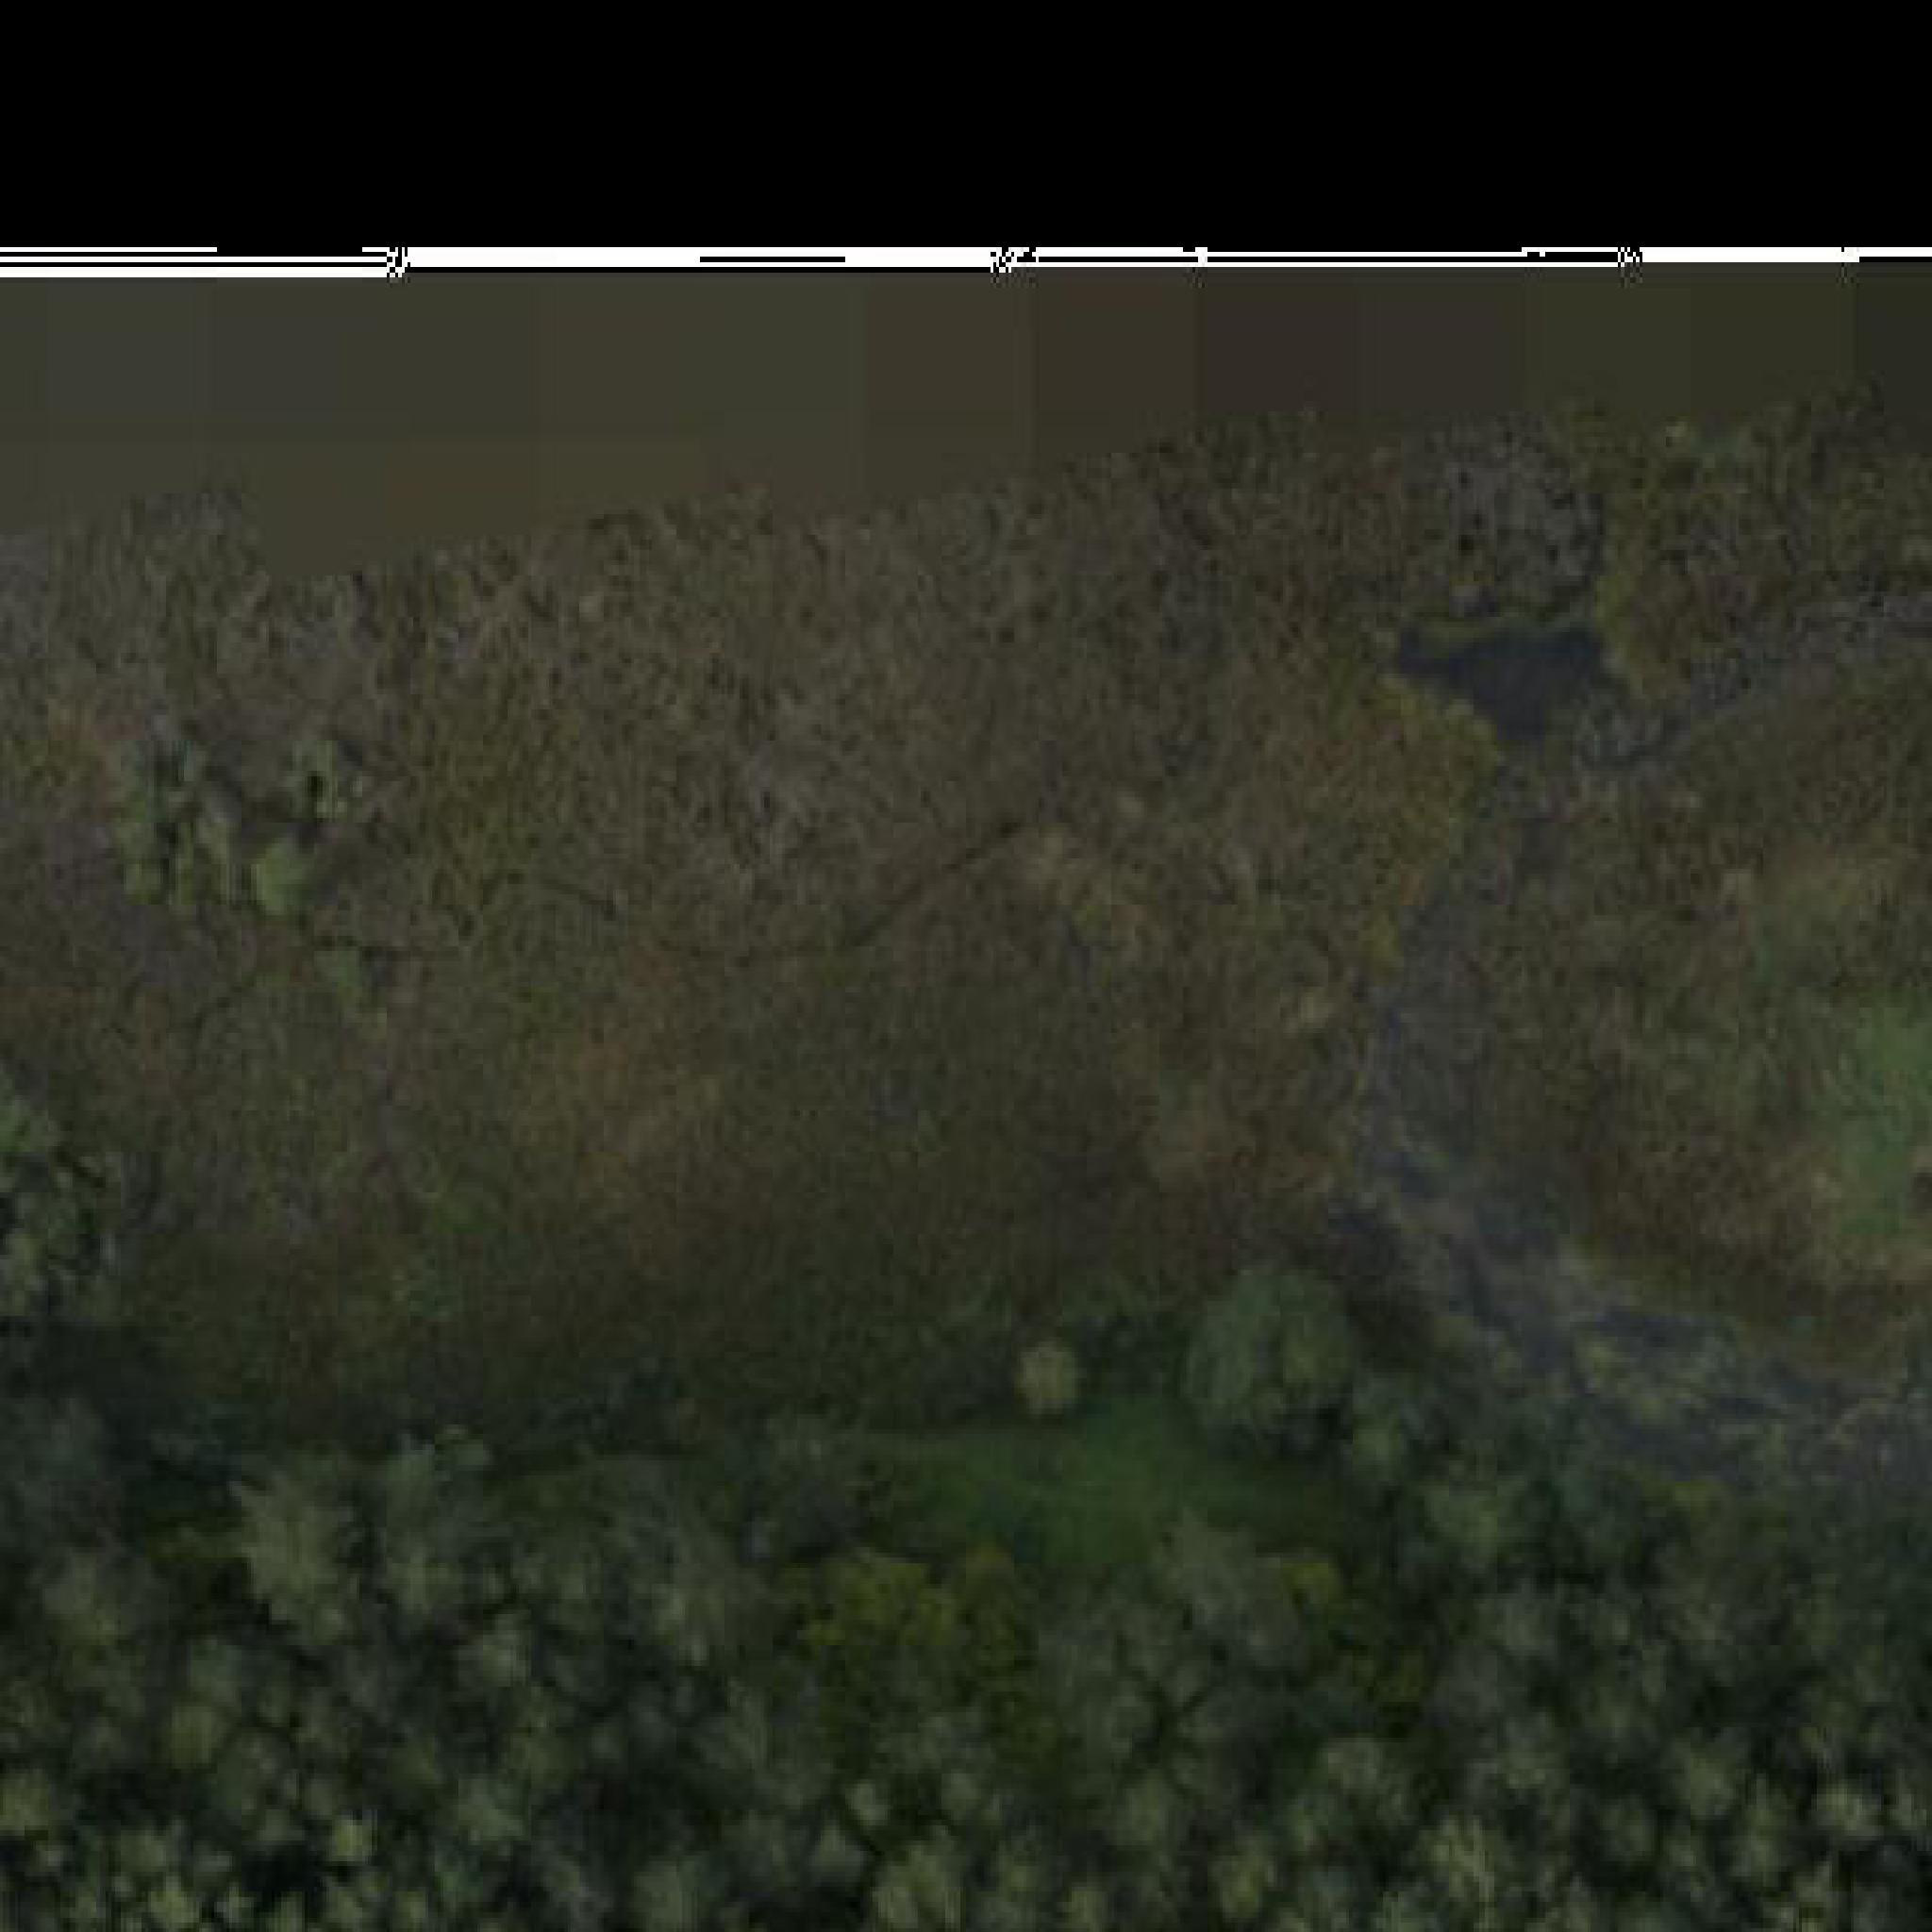
Biome: Sarmatic mixed forests